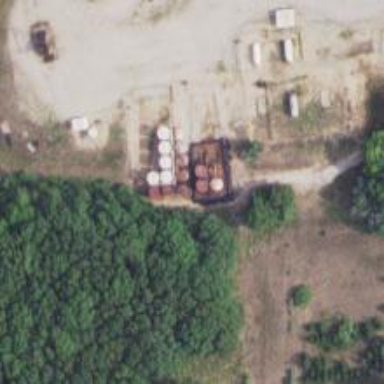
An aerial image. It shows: Storage tank that is man-made.